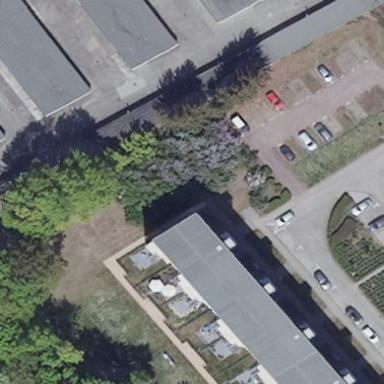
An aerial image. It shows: Group of garages.